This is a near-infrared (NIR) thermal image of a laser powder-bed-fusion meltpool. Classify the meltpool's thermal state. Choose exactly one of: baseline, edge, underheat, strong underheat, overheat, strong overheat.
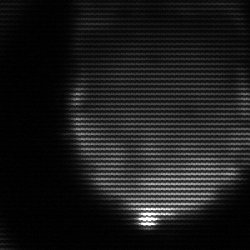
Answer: edge